Aerial crown-view tile of a tropical tree (Barro Colorado Island, Panama), acquired 20250616:
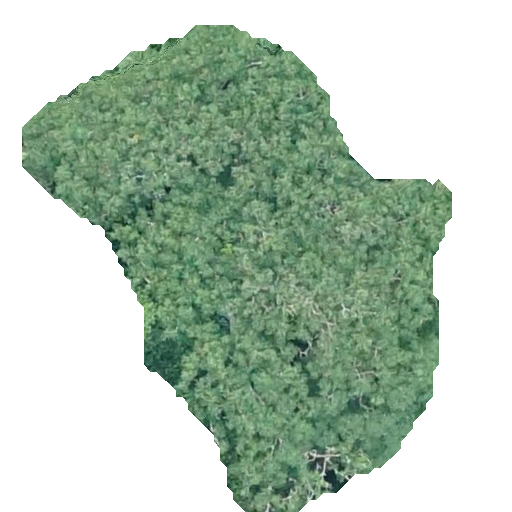
Species: Tabebuia rosea
GBIF accepted scientific name: Tabebuia rosea
Crown area: 181.559 m²